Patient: sex M, age 83
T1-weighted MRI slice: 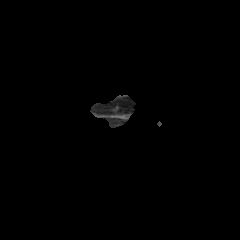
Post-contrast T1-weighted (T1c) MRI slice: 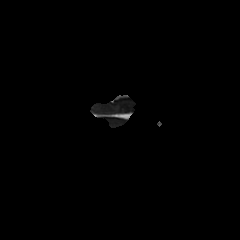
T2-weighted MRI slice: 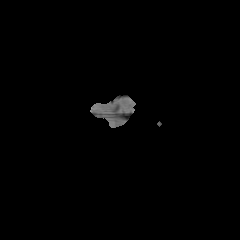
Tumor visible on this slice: no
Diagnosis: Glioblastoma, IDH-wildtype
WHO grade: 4